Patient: sex F, age 74
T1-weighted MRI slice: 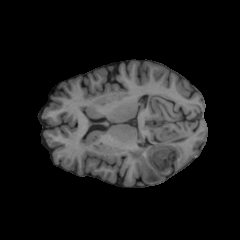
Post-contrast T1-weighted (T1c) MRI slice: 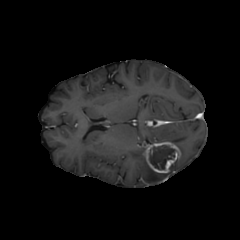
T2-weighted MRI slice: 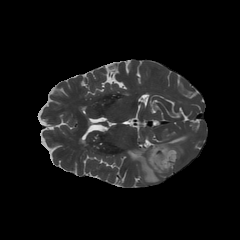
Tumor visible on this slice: yes
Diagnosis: Glioblastoma, IDH-wildtype
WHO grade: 4